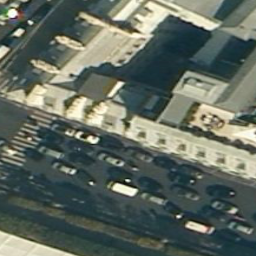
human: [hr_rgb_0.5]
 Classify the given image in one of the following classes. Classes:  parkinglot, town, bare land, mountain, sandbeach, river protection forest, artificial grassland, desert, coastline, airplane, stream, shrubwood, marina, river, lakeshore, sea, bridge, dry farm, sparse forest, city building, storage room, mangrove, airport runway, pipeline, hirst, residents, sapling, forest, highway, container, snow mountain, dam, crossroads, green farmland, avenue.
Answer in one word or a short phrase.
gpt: city building